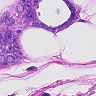
Metastatic tissue present: yes